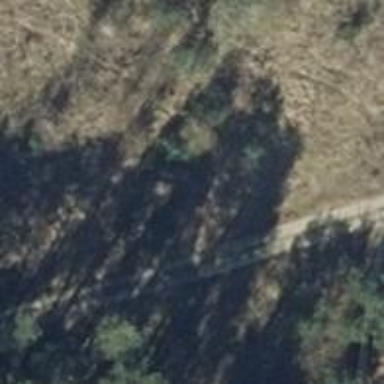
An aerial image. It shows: Track with grade 3 tracktype.